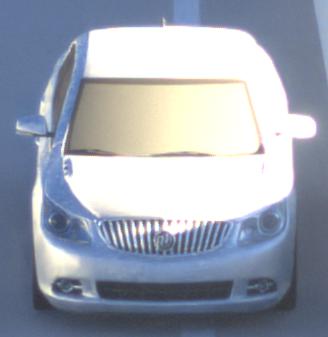
Make: Buick
Model: LaCrosse
Detailed model: Gen. 2
Model produced from: 2009
Model produced until: 2016
Doors: 4
Color: white
Road condition: dry road
Daytime: sunrise or sunset
Contrast: high contrast